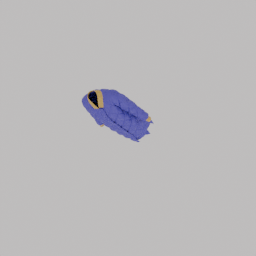
Label: people